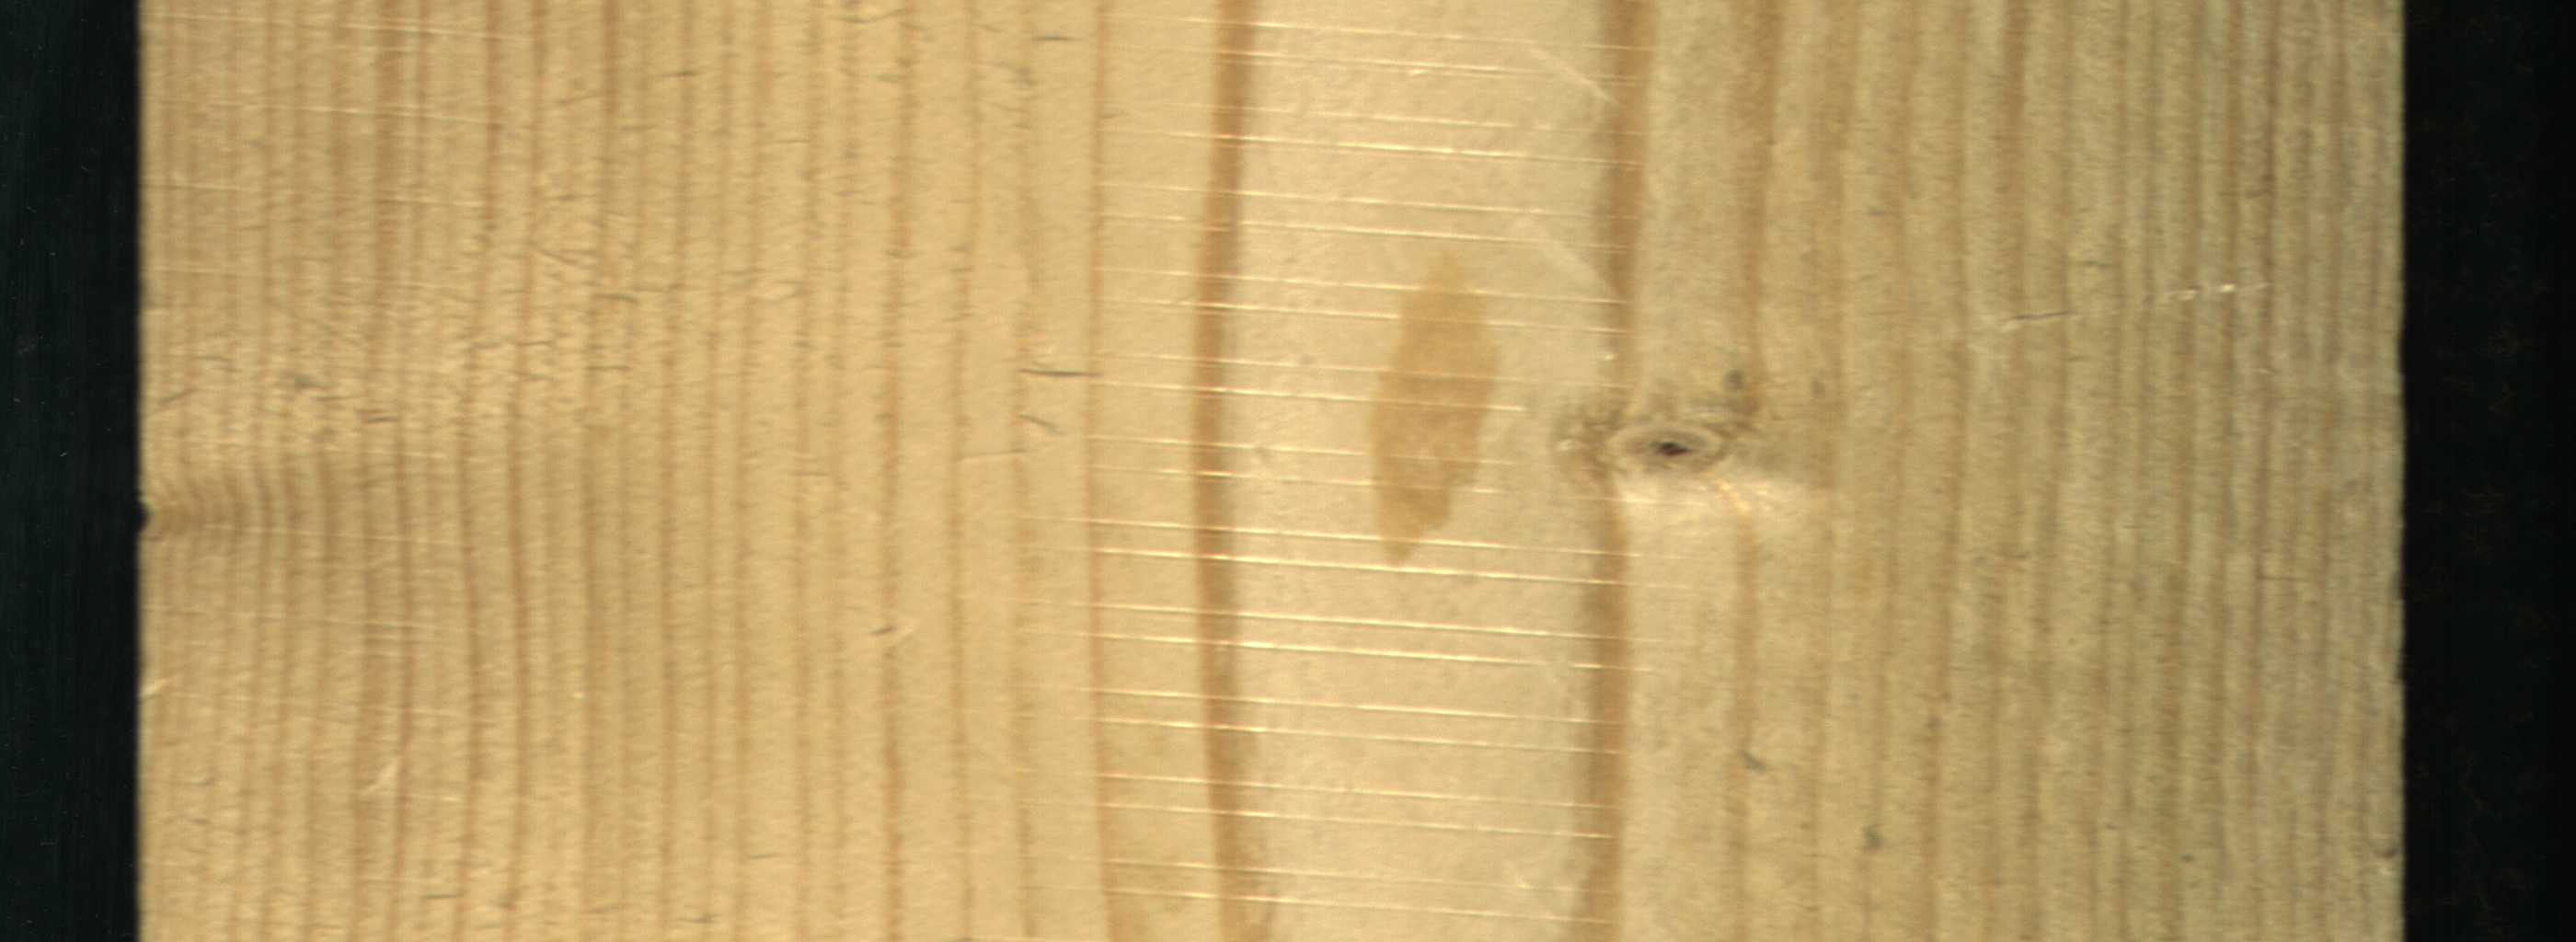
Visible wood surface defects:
Live_Knot